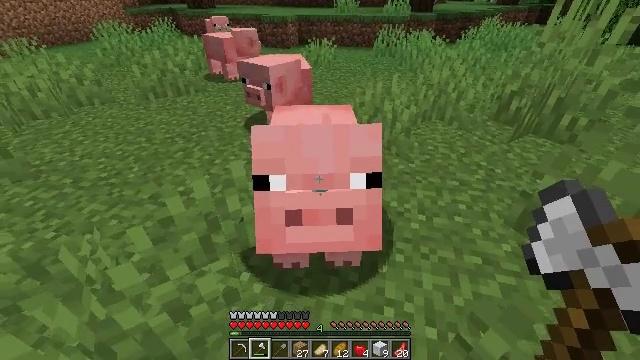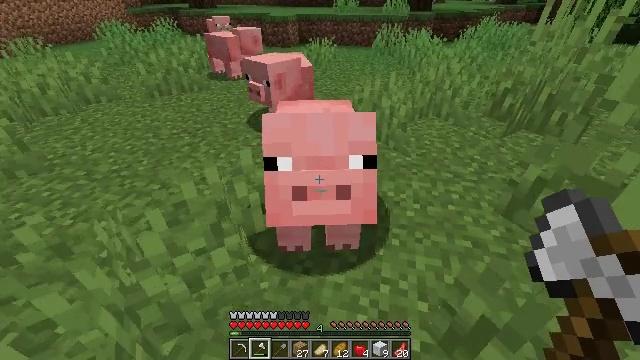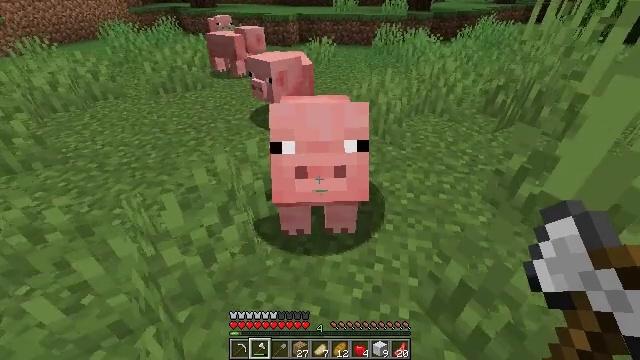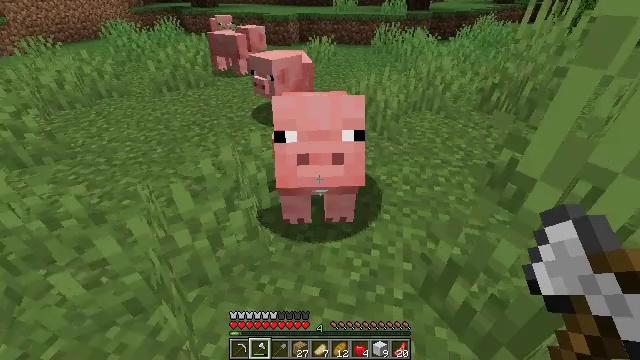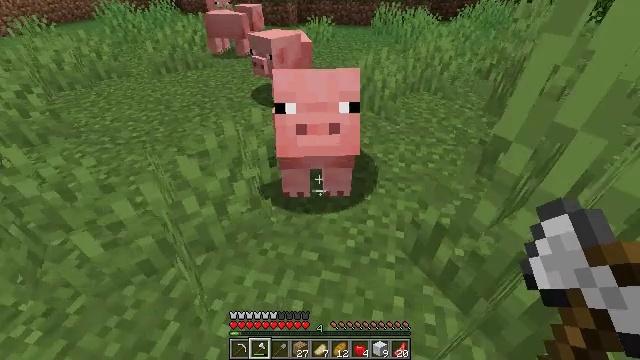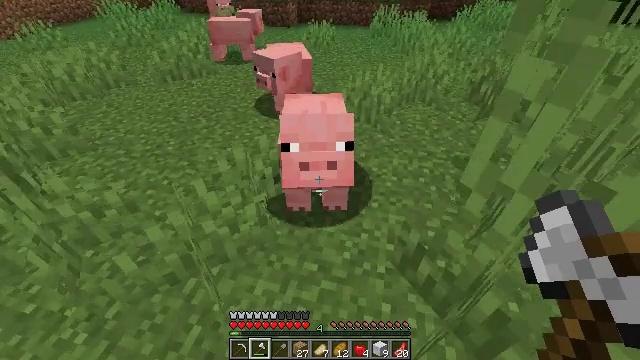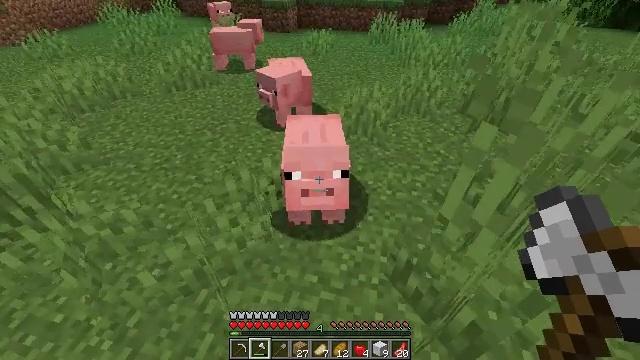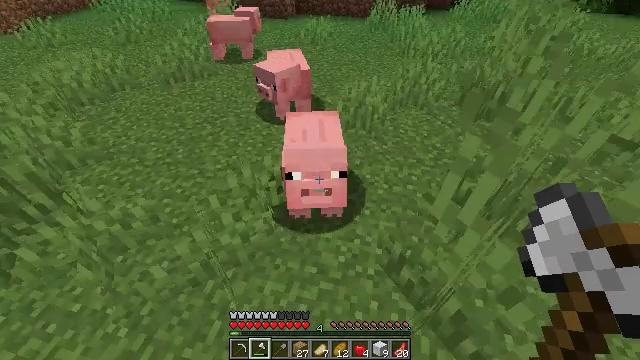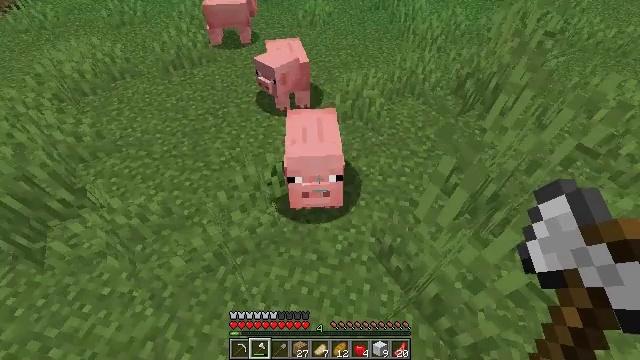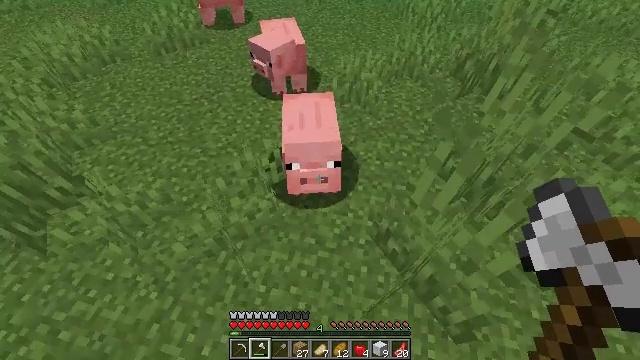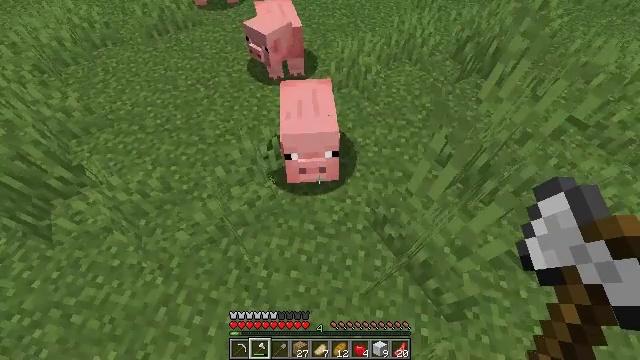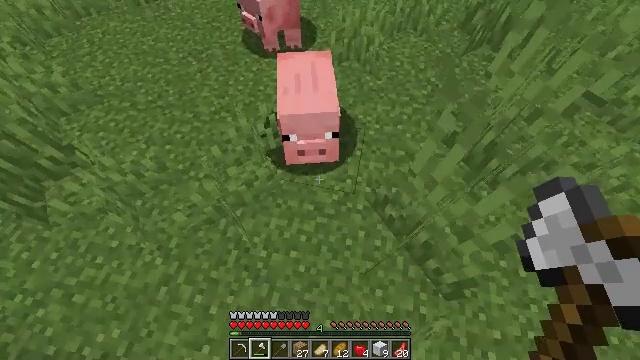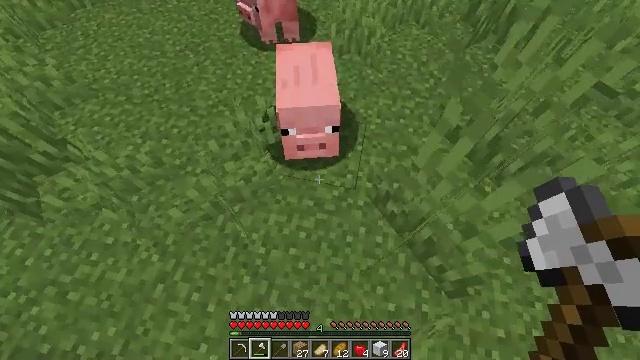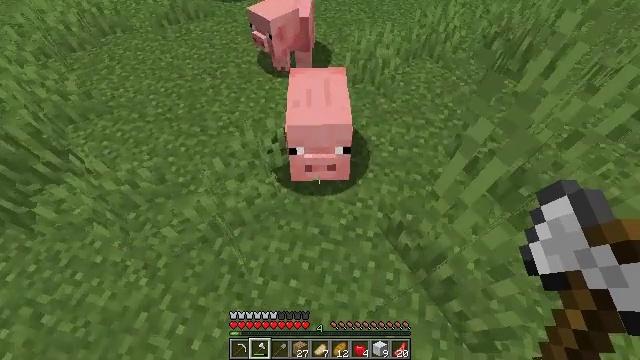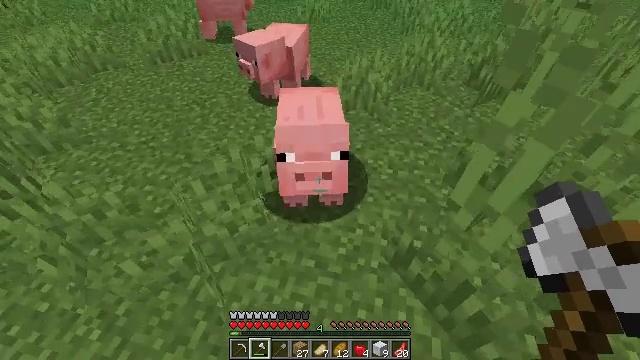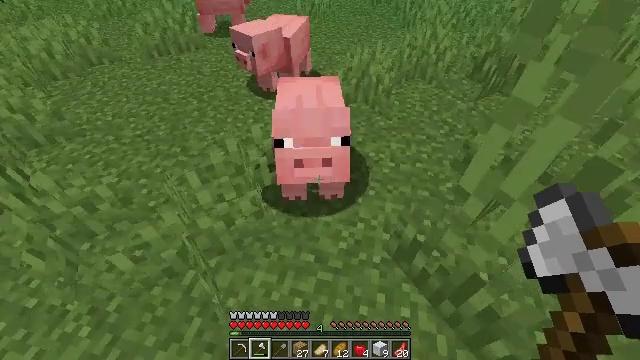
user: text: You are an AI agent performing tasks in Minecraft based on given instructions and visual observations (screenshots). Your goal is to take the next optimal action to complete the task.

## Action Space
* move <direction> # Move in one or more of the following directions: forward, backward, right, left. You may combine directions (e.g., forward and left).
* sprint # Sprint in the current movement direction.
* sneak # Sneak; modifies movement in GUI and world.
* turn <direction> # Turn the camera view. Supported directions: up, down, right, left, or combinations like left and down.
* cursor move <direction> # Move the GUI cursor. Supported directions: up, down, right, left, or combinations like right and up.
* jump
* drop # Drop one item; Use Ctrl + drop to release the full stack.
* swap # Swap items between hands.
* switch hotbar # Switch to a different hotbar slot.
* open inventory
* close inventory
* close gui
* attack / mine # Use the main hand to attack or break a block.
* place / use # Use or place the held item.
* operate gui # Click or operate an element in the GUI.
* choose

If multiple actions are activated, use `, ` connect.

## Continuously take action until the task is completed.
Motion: motion action
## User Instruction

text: Kill mobs.
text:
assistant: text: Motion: move back
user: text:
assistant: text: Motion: move back
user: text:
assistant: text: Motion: no_op
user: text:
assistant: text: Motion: turn down
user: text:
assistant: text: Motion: turn down, jump
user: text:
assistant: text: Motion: jump
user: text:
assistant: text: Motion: turn down, jump
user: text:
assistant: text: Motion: move forward, turn down
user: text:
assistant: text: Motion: move forward, turn down
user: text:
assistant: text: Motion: move forward, turn down
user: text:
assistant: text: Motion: turn down
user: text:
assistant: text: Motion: no_op
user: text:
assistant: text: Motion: turn left and up
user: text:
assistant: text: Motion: turn right and up
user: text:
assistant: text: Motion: attack / mine
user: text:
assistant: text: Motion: turn left and up, attack / mine
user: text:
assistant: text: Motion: attack / mine
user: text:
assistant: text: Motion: no_op
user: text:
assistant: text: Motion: no_op
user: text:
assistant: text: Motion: no_op